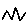
Label: zigzag